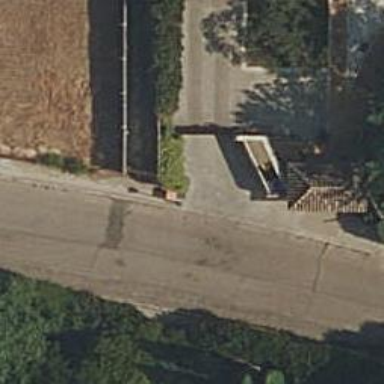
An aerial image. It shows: Gate.